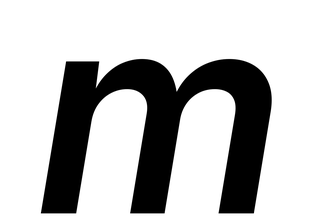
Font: Inter-Italic_SemiBold_Italic